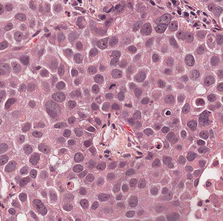
Tumor epithelial tissue: yes
Tumor-associated stroma tissue: no
Normal tissue: no